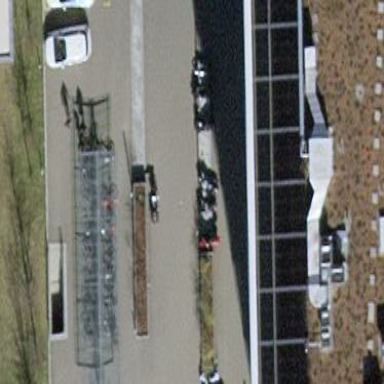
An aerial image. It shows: Bicycle parking area.